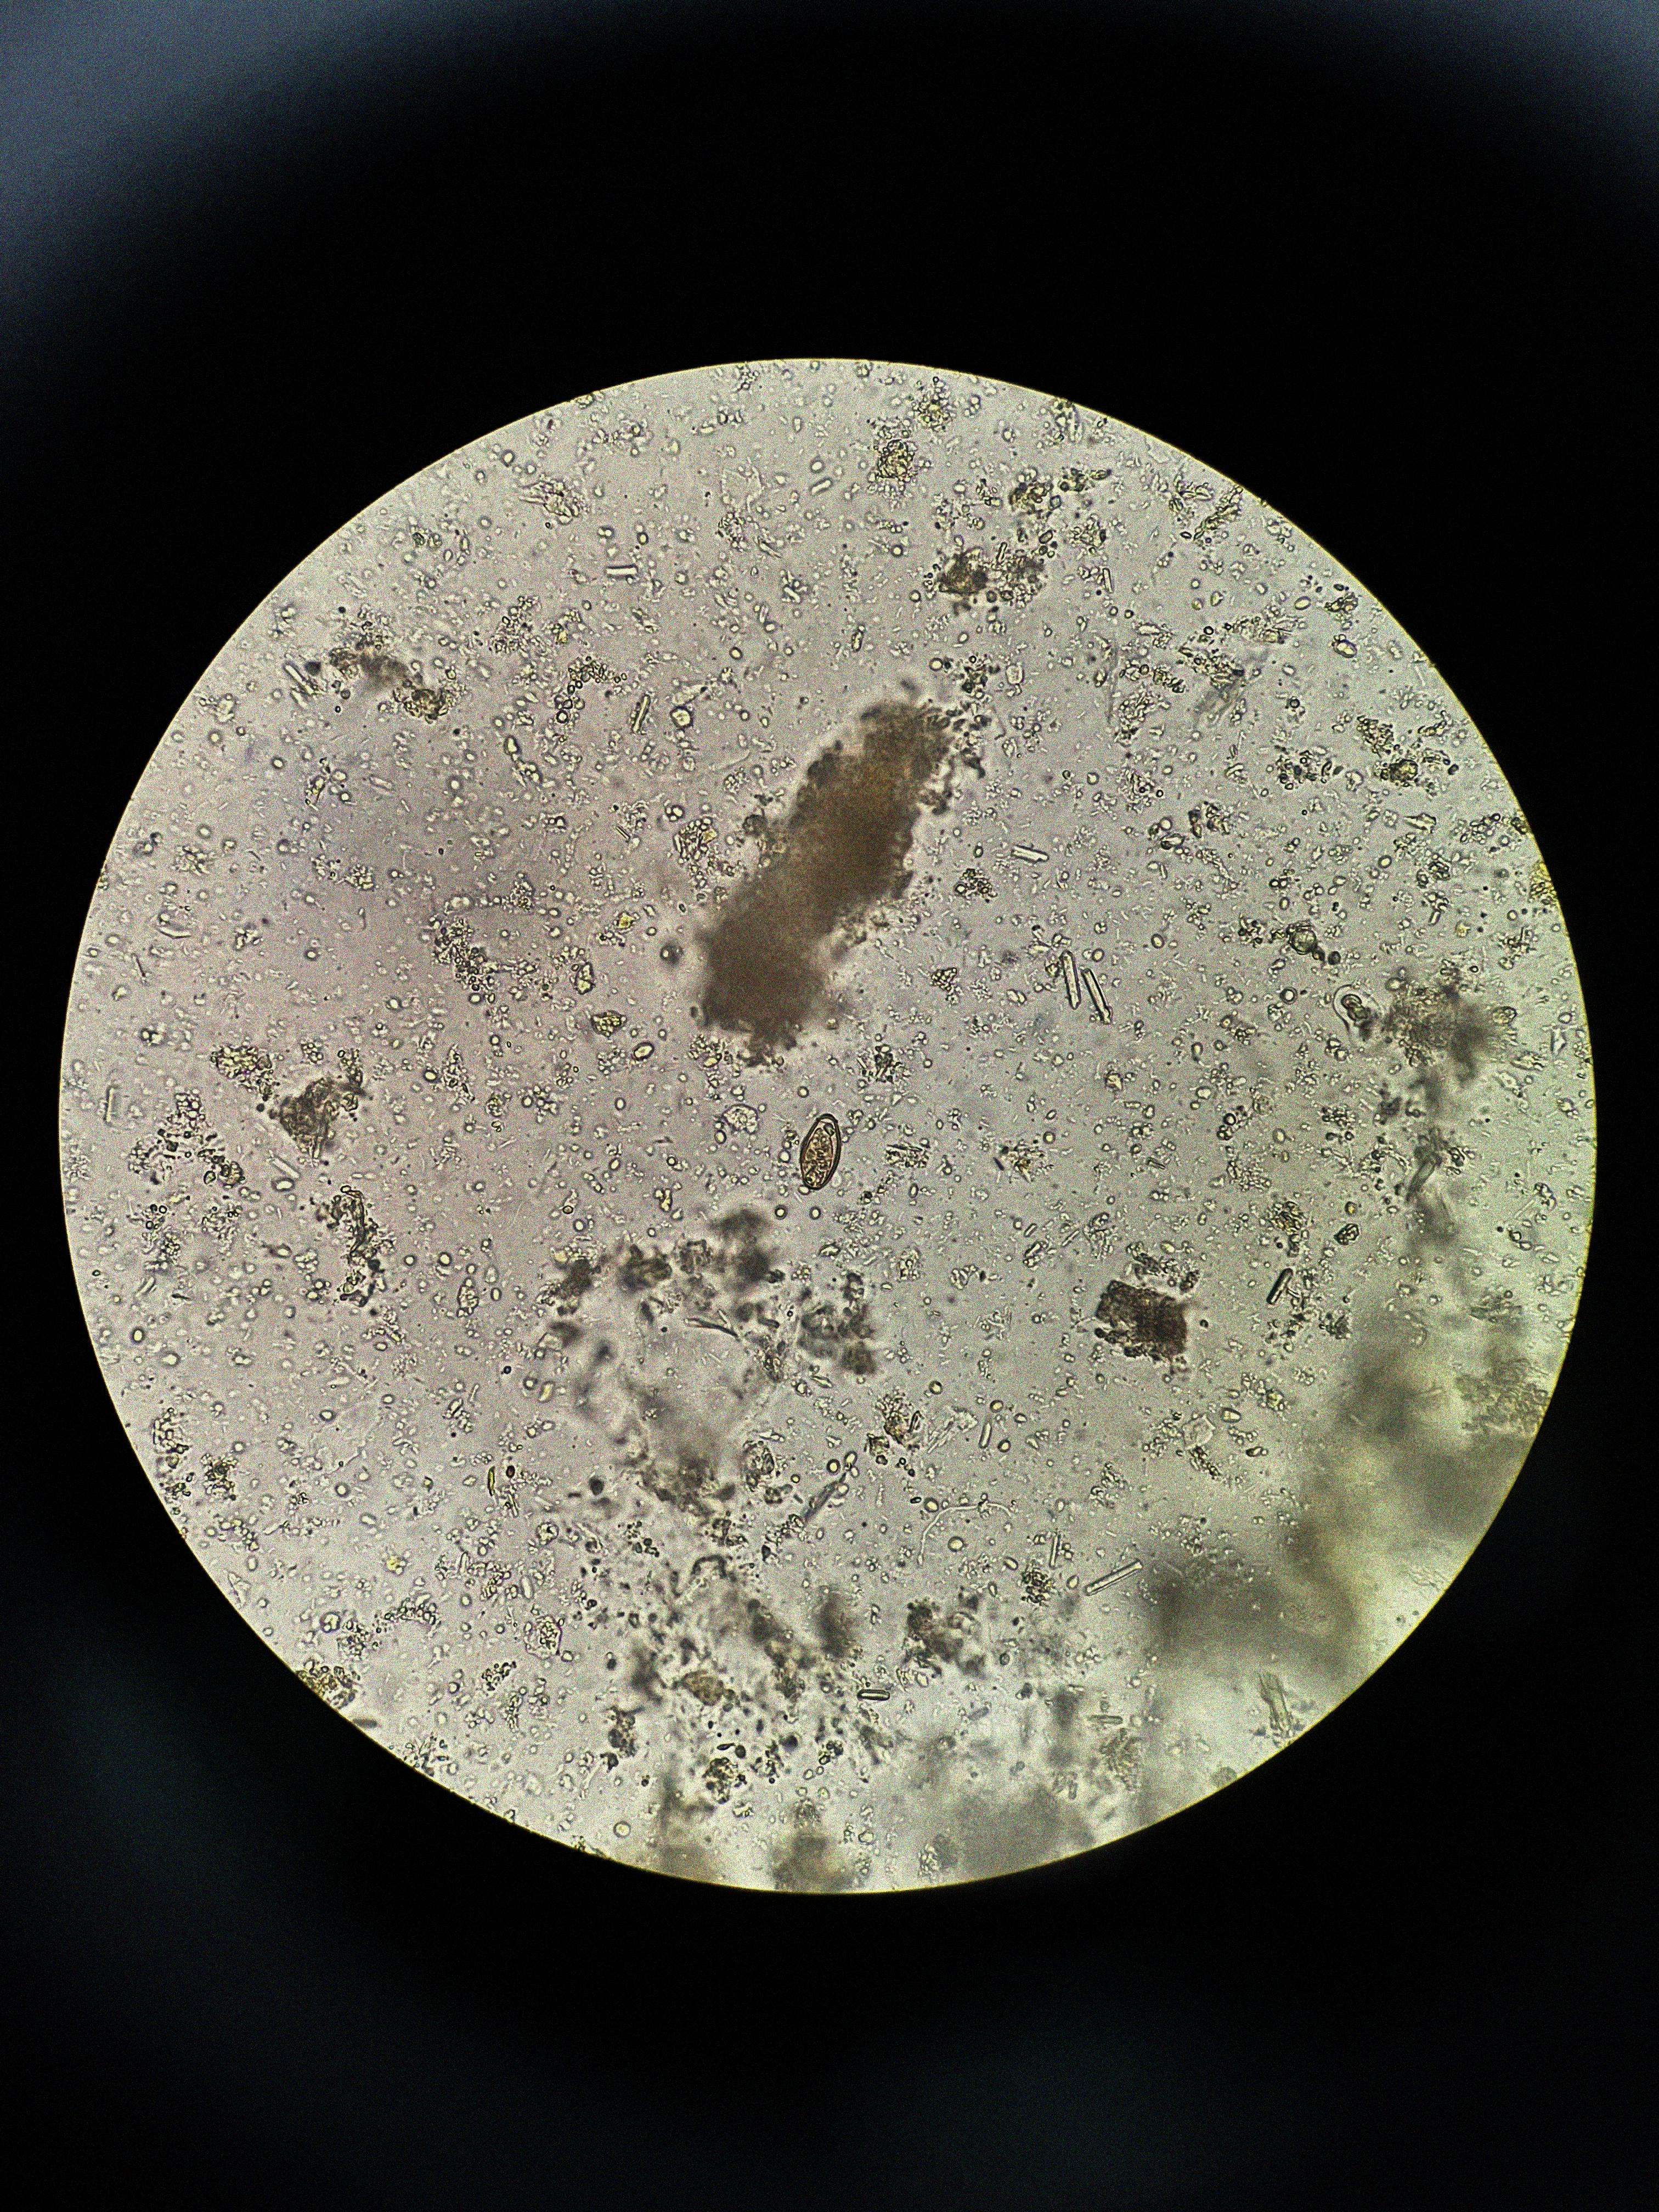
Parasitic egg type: Opisthorchis viverrine